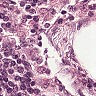
Metastatic tissue present: no